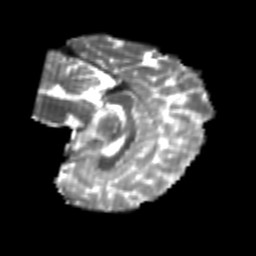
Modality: T2w
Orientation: sagittal
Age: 22
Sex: female
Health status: healthy
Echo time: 0.074 s